Interaction volume radius: 5 \u00c5
Interaction volume height: 10 \u00c5
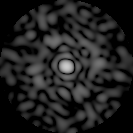
Disorder parameter: 0.8099